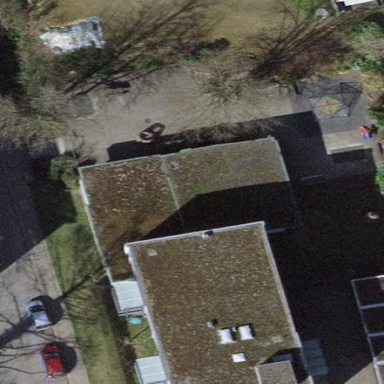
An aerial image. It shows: Kindergarten with flat roof.